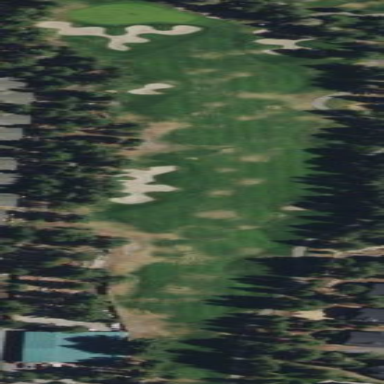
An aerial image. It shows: Green golf area with grass land use.